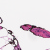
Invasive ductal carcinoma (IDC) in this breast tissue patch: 0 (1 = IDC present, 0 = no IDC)